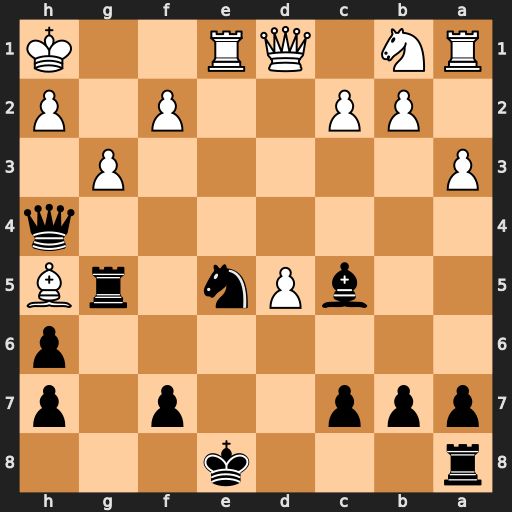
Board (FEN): r3k3/ppp2p1p/7p/2bPn1rB/7q/P5P1/1PP2P1P/RN1QR2K
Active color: b
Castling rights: q
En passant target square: -
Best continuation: Qxh5 Qxh5 Rxh5